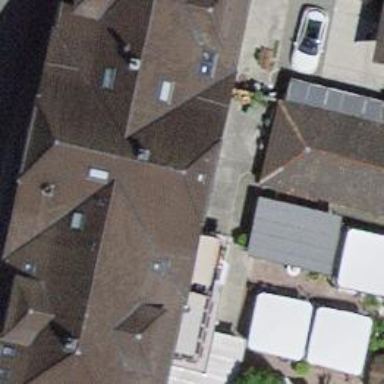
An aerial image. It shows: Building with hipped roof made of roof tiles.